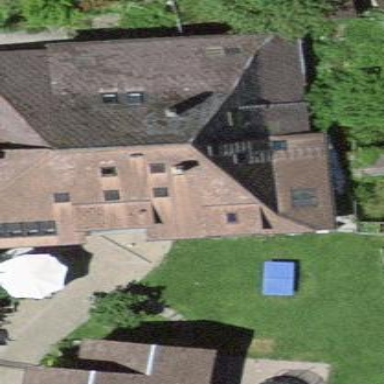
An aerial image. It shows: Hipped roof house.